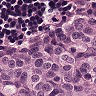
Metastatic tissue present: yes